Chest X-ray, AP view. Patient: 44 years old, sex M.
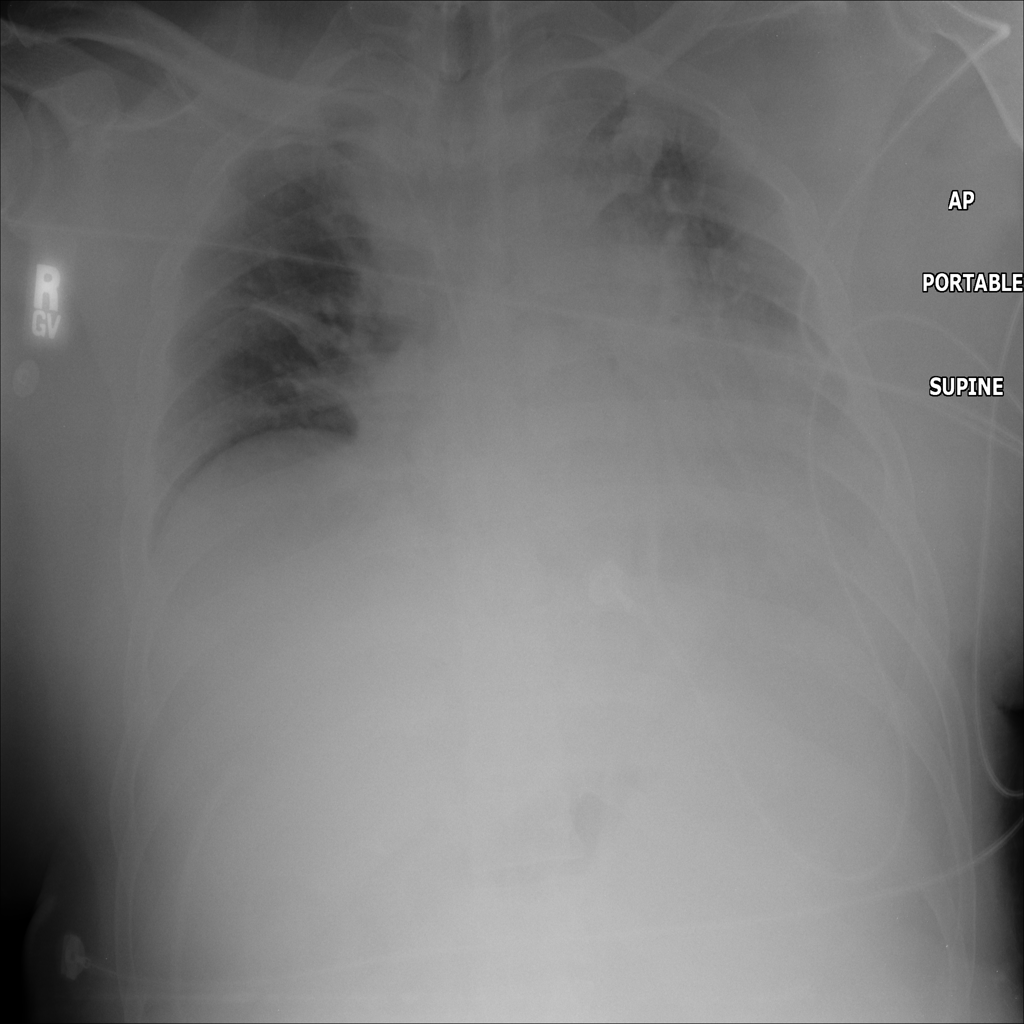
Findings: Infiltration